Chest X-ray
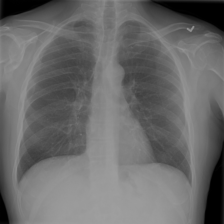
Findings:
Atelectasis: negative
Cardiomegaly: negative
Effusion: negative
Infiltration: negative
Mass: negative
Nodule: negative
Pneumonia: negative
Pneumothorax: negative
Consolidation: negative
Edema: negative
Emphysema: negative
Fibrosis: negative
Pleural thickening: negative
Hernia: negative